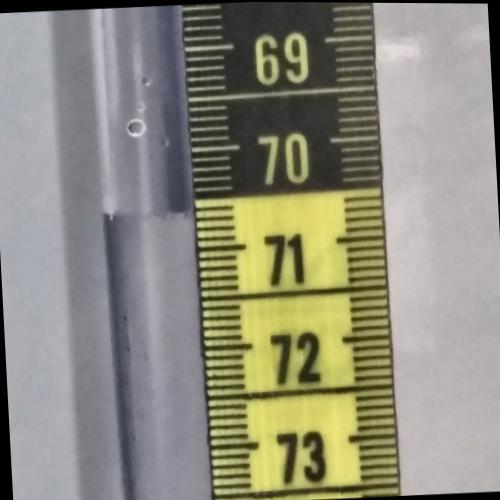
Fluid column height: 70.6 cm